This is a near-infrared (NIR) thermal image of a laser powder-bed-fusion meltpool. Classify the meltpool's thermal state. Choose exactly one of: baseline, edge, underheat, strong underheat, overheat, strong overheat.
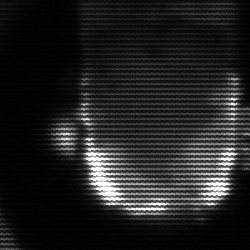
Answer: baseline